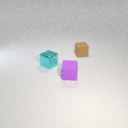
small brown rubber cube behind small purple rubber cube